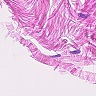
Metastatic tissue present: no